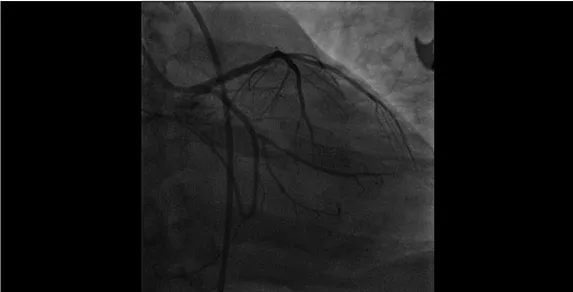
Coronary angiography results after the establishment of ECMO. No apparent stenosis is observed in the angiography of the left coronary artery.
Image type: radiology (x_ray)